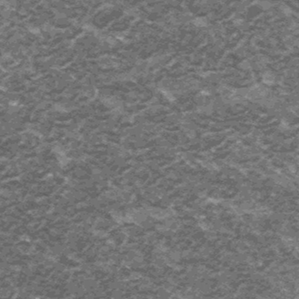
Label: frost